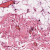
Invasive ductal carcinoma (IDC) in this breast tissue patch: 0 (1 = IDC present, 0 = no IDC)